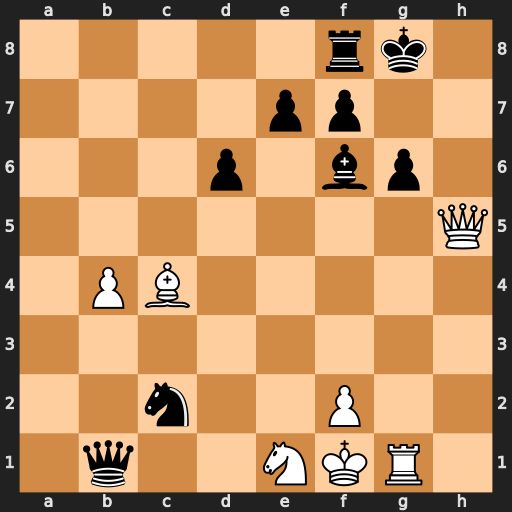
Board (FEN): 5rk1/4pp2/3p1bp1/7Q/1PB5/8/2n2P2/1q2NKR1
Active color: w
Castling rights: -
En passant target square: -
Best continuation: Qxg6+ Bg7 Qxg7#